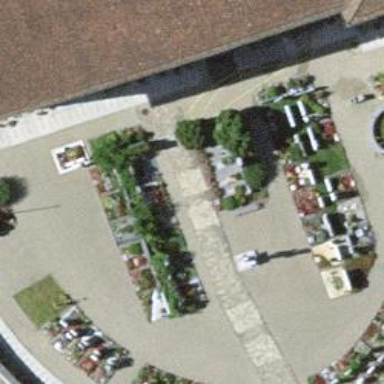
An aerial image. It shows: Grave yard.